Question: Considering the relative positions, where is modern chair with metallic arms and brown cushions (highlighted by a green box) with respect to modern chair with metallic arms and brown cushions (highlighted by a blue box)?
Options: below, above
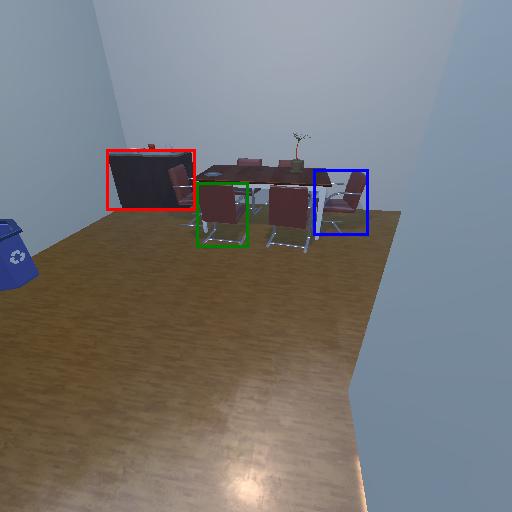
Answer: below